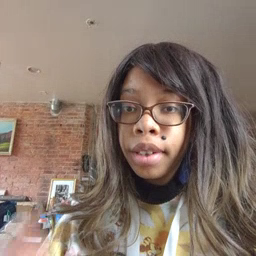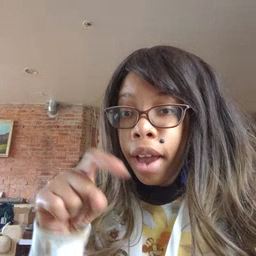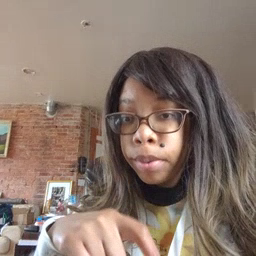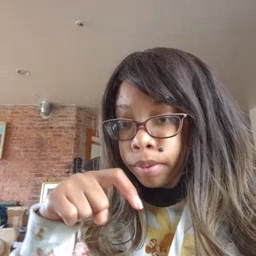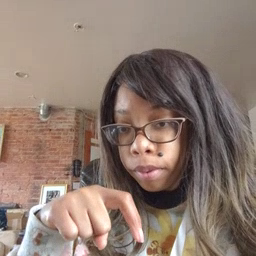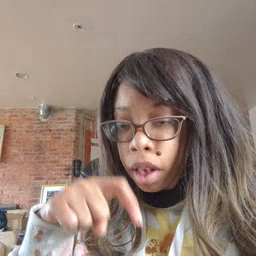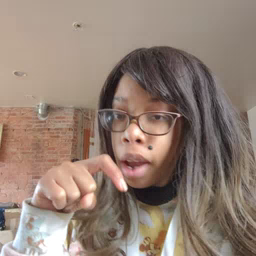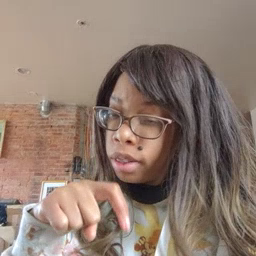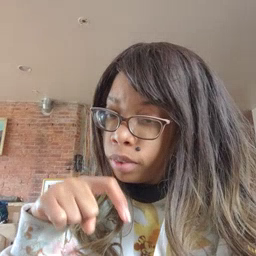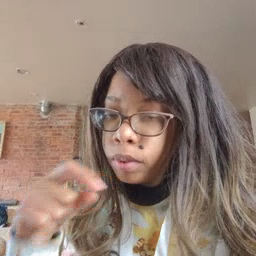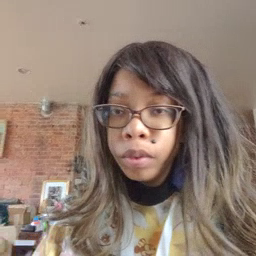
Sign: time